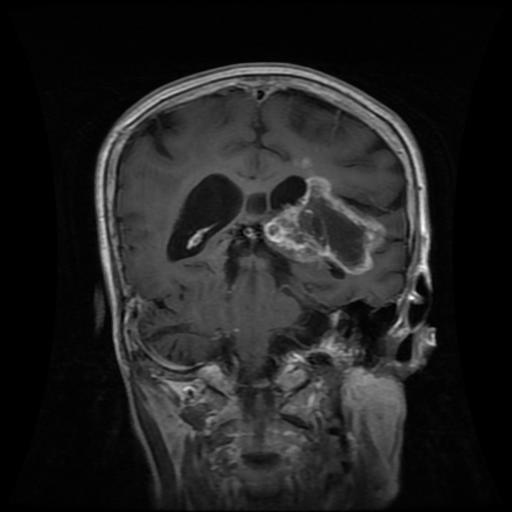
Label: glioma